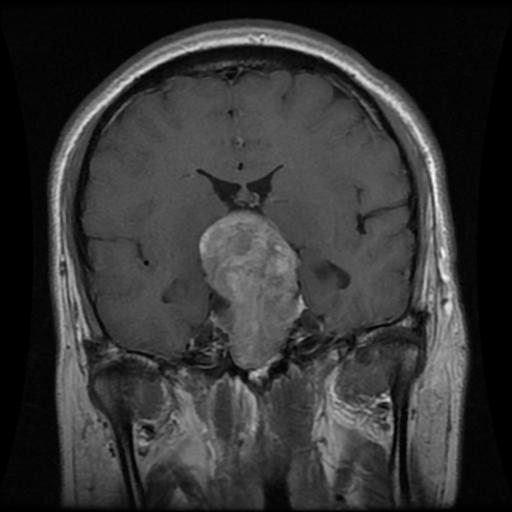
Label: pituitary